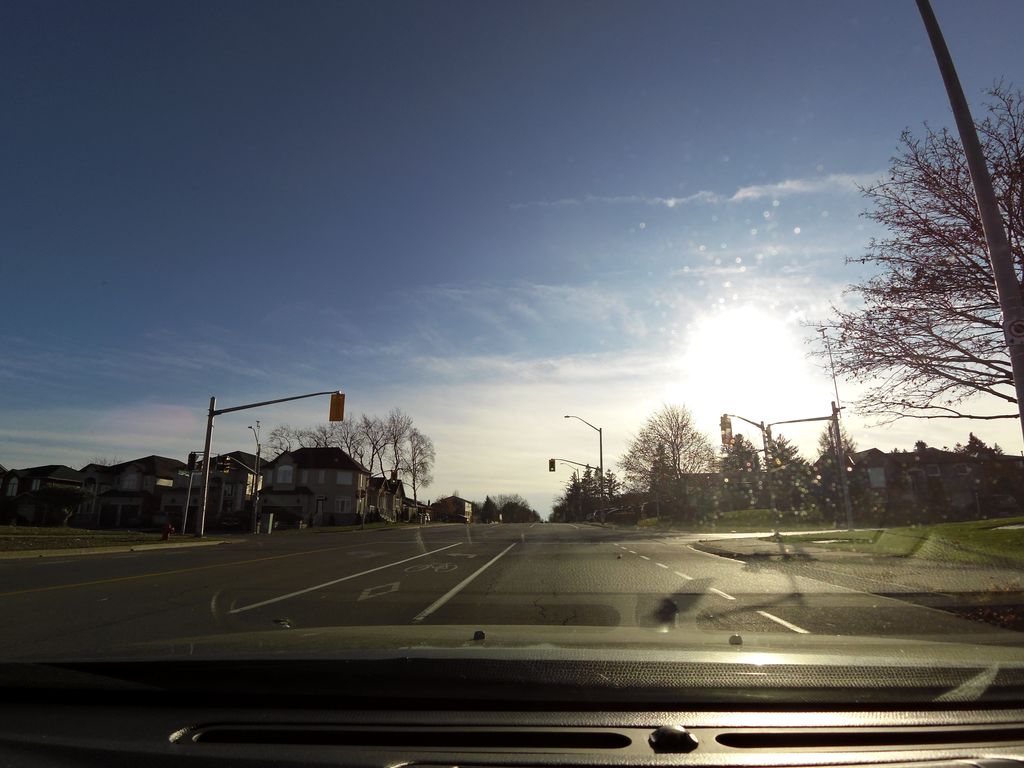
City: hamilton